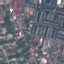
Land use / land cover class: Residential